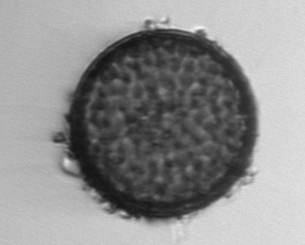
Label: Coscinodiscus